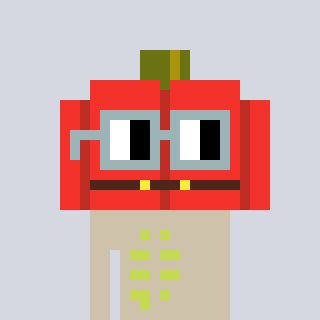
a pixel art character with square dark gray glasses, a pumpkin-shaped head and a bege-colored body on a cool background